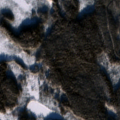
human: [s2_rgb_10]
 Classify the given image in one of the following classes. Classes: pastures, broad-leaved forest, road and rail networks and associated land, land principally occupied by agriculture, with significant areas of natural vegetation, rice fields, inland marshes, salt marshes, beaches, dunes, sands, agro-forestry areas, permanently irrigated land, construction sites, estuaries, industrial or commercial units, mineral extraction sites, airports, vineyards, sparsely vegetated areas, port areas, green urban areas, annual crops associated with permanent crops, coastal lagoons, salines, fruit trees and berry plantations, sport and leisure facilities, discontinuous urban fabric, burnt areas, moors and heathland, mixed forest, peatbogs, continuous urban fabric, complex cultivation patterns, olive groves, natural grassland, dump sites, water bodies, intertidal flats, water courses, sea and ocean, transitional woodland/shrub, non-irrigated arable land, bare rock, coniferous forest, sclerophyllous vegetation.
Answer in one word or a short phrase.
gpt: coniferous forest, transitional woodland/shrub, peatbogs